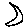
Label: moon